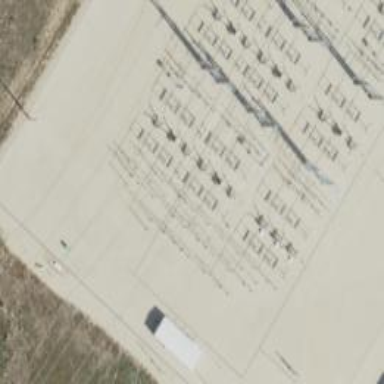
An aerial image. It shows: Switch for power supply.